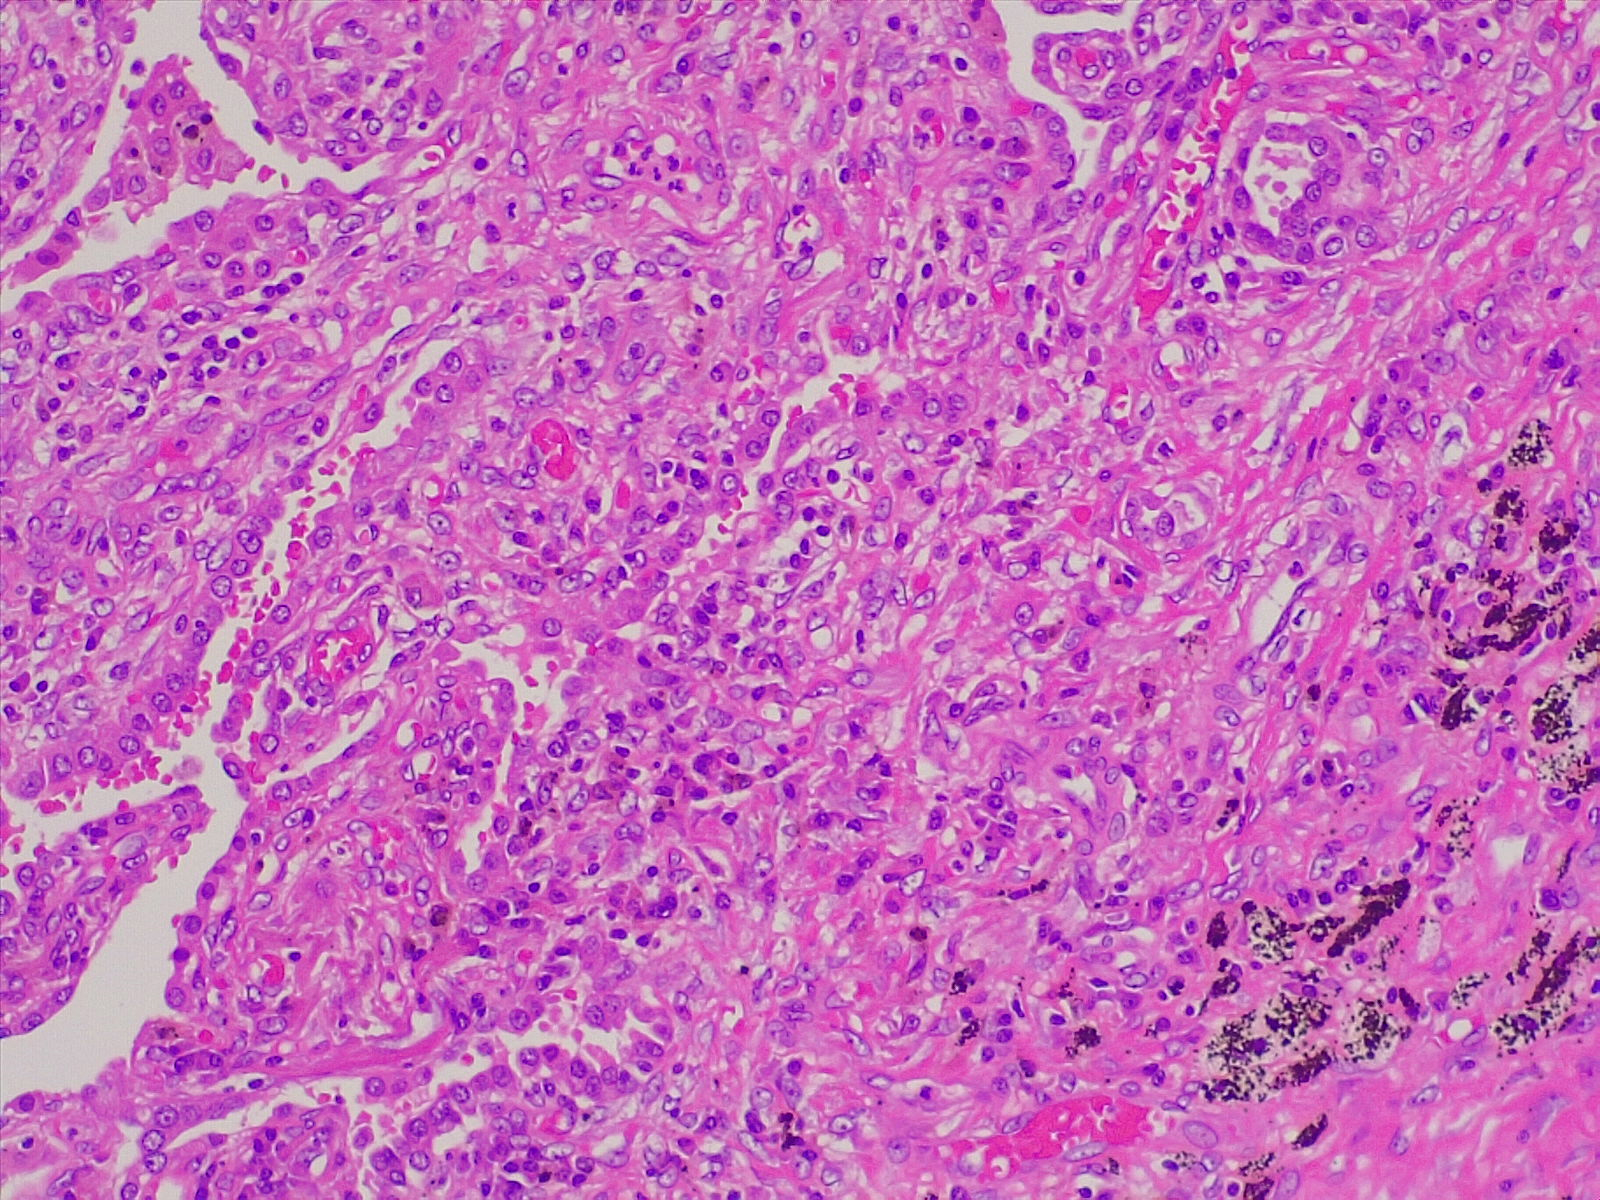
Label: normal lung tissue